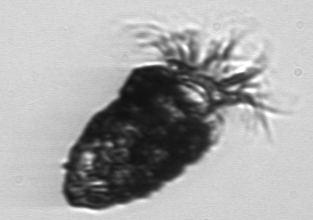
Label: Stenosemella_pacifica